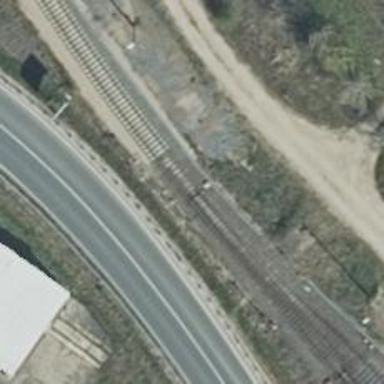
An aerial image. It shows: Railway switch with the turnout on the left side.